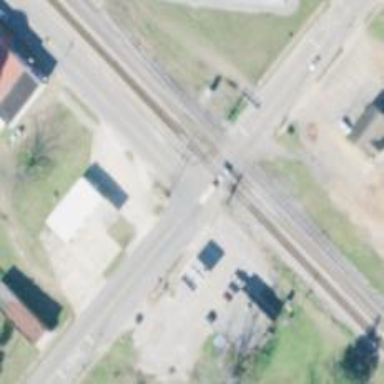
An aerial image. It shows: Level crossing with lights at railway intersection.